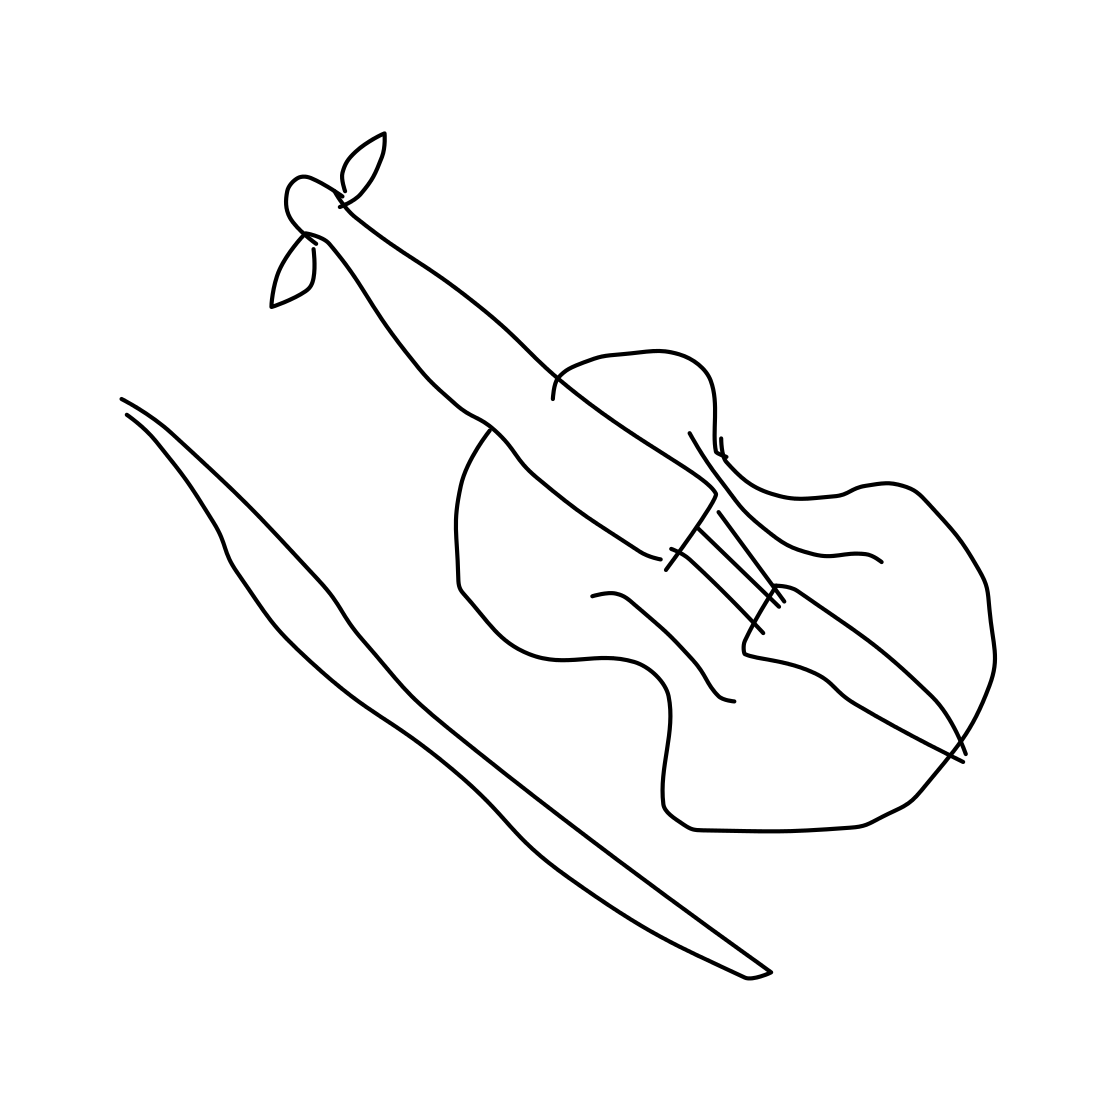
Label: violin